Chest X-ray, PA view. Patient: 61 years old, sex F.
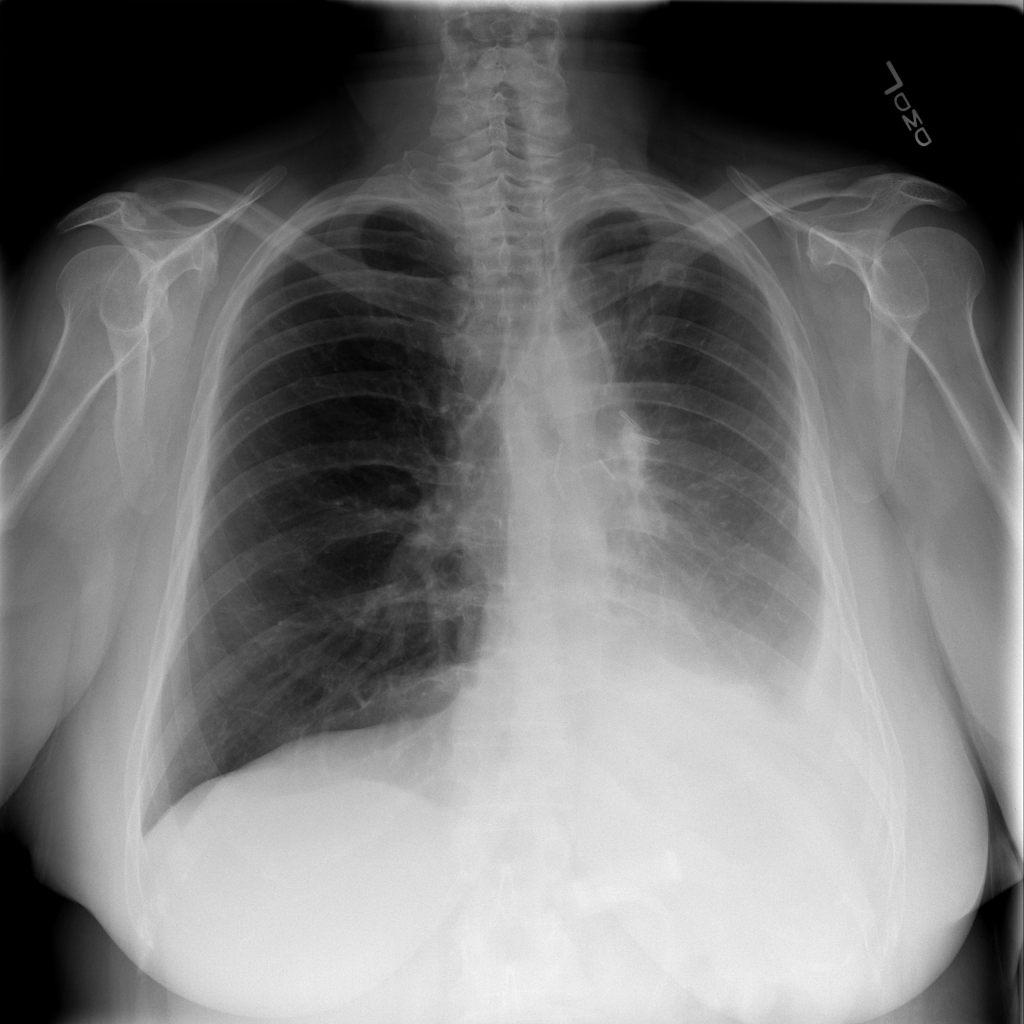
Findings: Effusion